Interaction volume radius: 5 \u00c5
Interaction volume height: 30 \u00c5
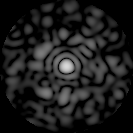
Disorder parameter: 0.8422